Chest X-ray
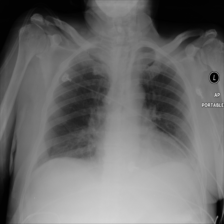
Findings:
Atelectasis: negative
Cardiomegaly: negative
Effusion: negative
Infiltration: negative
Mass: negative
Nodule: negative
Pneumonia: negative
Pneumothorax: negative
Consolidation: negative
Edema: negative
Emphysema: negative
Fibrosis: negative
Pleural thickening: negative
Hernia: negative